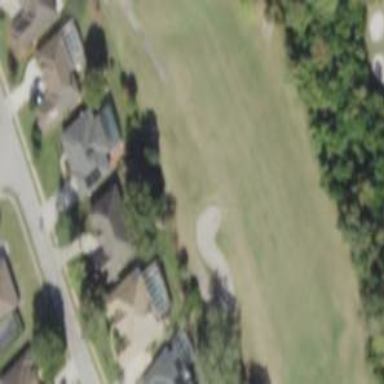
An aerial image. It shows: Golf hole.